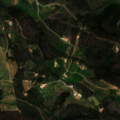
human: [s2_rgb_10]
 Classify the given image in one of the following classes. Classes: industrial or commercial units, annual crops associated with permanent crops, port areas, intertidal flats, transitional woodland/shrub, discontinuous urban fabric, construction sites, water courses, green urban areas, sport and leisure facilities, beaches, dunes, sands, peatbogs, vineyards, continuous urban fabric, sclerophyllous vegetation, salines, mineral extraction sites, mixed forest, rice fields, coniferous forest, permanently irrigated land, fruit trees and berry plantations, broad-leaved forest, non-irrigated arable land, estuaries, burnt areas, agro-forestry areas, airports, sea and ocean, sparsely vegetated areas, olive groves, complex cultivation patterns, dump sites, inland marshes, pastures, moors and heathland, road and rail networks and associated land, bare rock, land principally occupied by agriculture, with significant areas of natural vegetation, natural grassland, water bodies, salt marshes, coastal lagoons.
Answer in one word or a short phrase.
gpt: complex cultivation patterns, land principally occupied by agriculture, with significant areas of natural vegetation, broad-leaved forest, transitional woodland/shrub